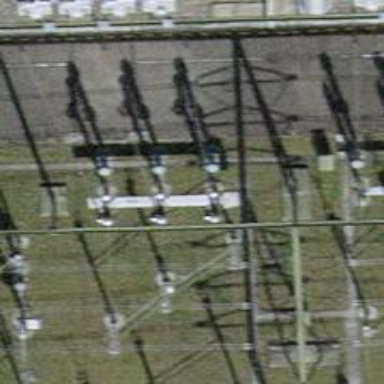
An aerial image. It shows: Bay for power lines.